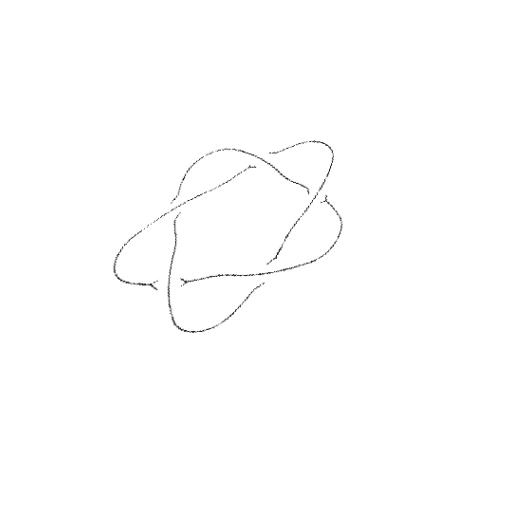
Crossing number: 5